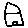
Label: house